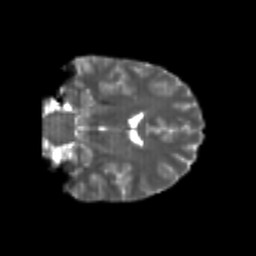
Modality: T2w
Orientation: coronal
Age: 26
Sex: male
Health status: healthy
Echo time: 0.074 s